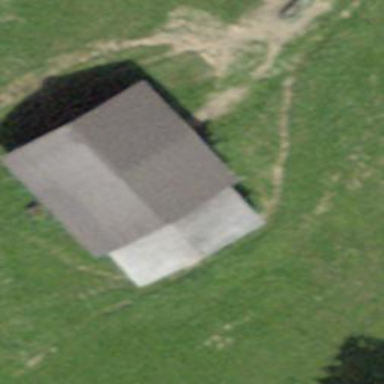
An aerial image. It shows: Barn.